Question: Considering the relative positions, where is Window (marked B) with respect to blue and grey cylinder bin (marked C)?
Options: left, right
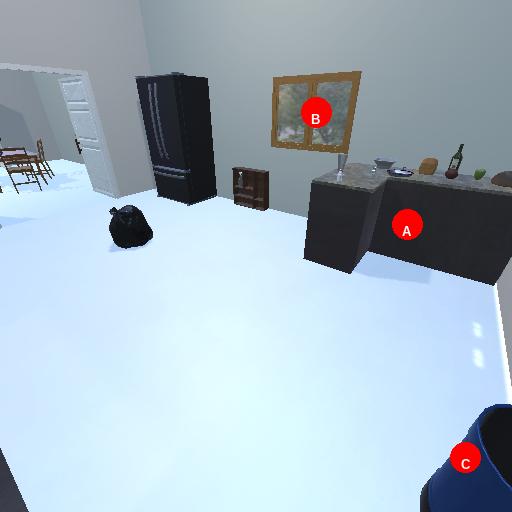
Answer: left